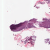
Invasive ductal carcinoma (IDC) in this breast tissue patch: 0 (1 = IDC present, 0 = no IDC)